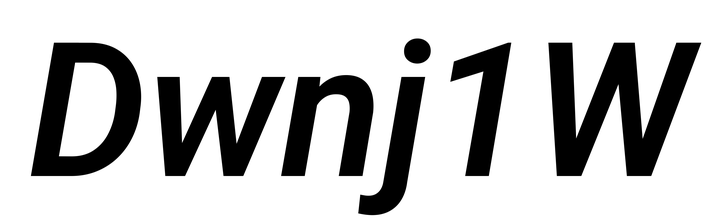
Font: Roboto-Italic_SemiBold_Italic